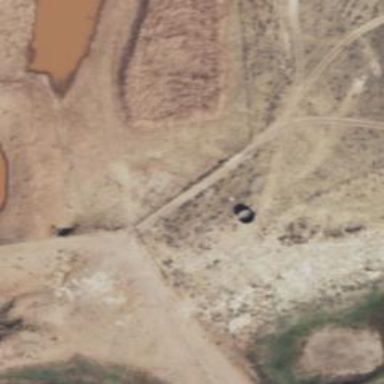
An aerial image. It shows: Storage tank with man-made structure.